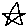
Label: star